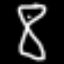
Label: hourglass